Interaction volume radius: 5 \u00c5
Interaction volume height: 10 \u00c5
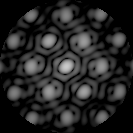
Disorder parameter: 0.1331